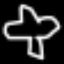
Label: airplane